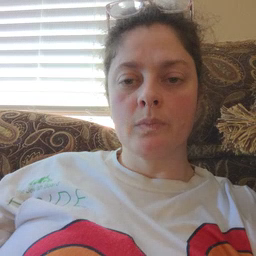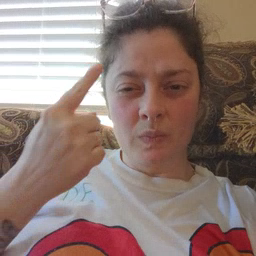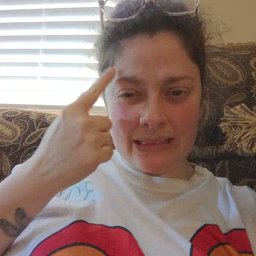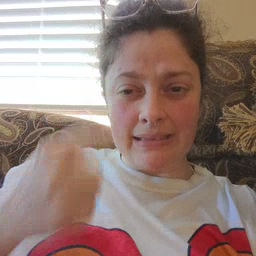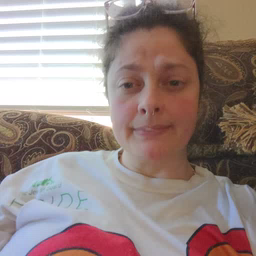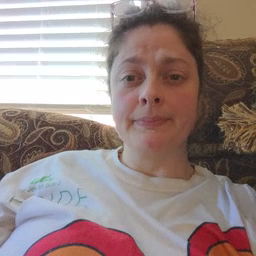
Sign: penny